Question: SELECT always displays me 'undefined' in the input text

'''
exports.edit = function(req, res){
var id =(req.params.id);
customer = db.getCustomerById(id,function(results){
res.render('customer/edit', {customer: results });
});
};
'''
'''
exports.getCustomerById = function(id,callback){
var objBD = BD();
objBD.query('SELECT * FROM user WHERE id=? ', id, callback);
};
'''
'''
form(id='form', method='POST', action='/customer/edit/#{customer.id}')
input(type='text', id='name', name='name' value='#{customer.name}')
input(type='email', id='email', name='email' value='#{customer.email}')
input(type='tel', id='phone', name='telephone' value='#{customer.phone}')
'''
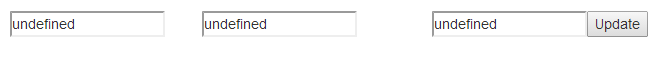
Answer: The callback you pass in 'db.getCustomerById' should have the format 'callback(err, results'). And I guess that 'results' argument will be an array and so to pick the customer you will need to do 'customer = results[0]'.
Try the following code:
'''
exports.edit = function(req, res){
var id =(req.params.id);
customer = db.getCustomerById(id,function(err, results){
if (err) {
console.log("Ops! Error trying to get customer ....");
throw err;
}
res.render('customer/edit', {customer: results[0] });
});
};
'''